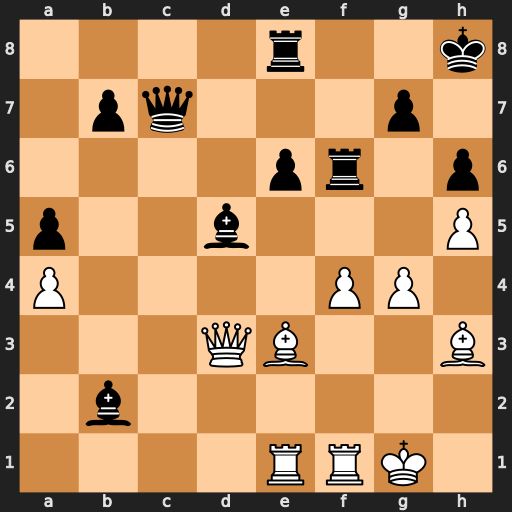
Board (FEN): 4r2k/1pq3p1/4pr1p/p2b3P/P4PP1/3QB2B/1b6/4RRK1
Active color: w
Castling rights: -
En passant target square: -
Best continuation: Qb5 Qc6 Qxb2